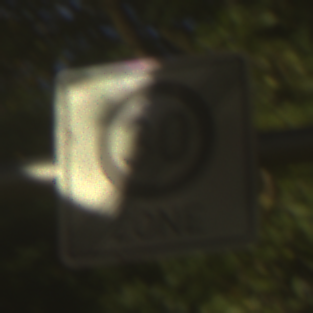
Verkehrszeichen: EndeZone30
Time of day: SunriseSunset
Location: Outdoor (Nature)
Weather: PartlyCloudy
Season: NotSpecified
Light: Natural